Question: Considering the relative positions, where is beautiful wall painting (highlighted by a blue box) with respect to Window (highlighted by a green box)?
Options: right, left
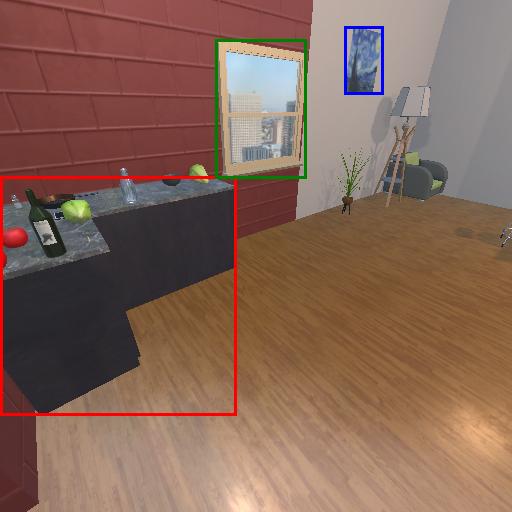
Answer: right